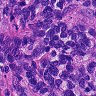
Metastatic tissue present: yes